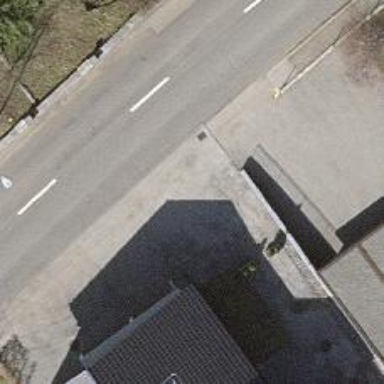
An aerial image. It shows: Bus stop with platform for public transport.